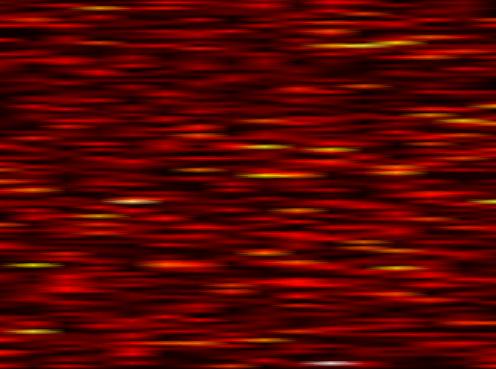
Label: FBMC